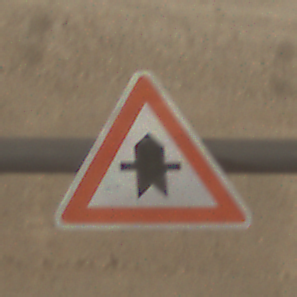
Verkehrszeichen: Vorfahrt
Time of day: Midday
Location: Roofed (Tunnel)
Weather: NotSpecified
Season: NotSpecified
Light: Natural